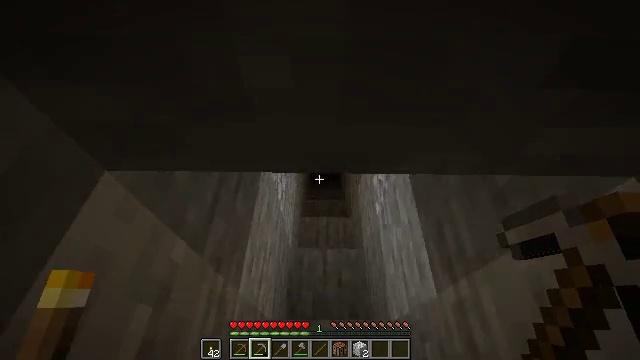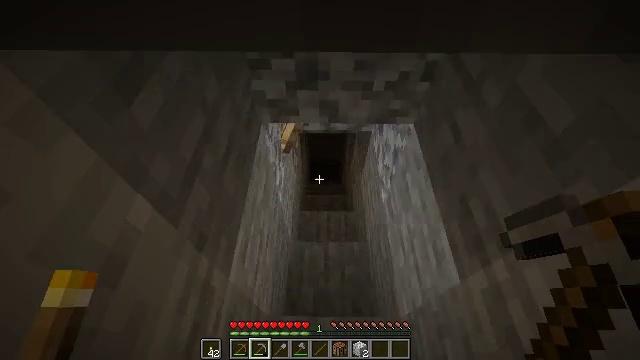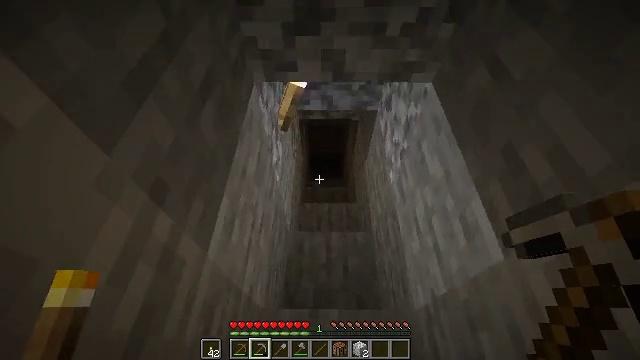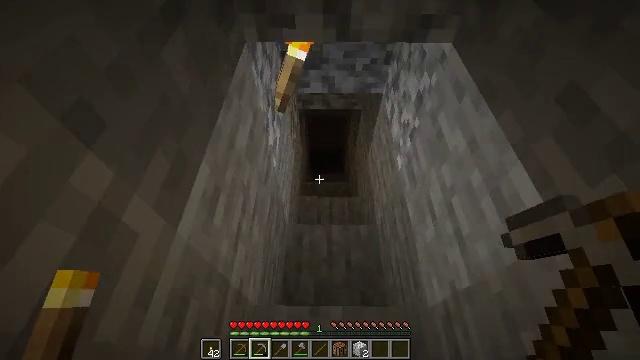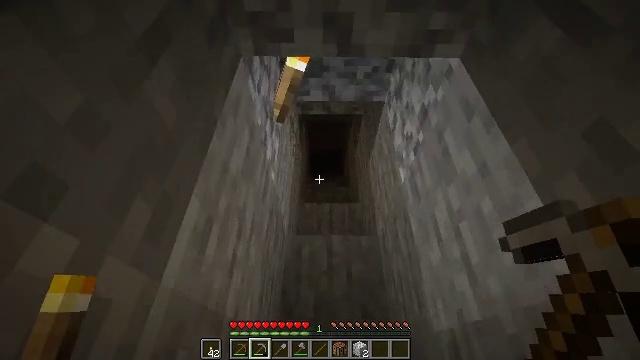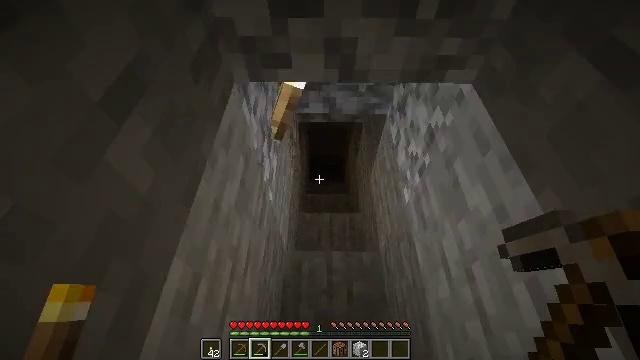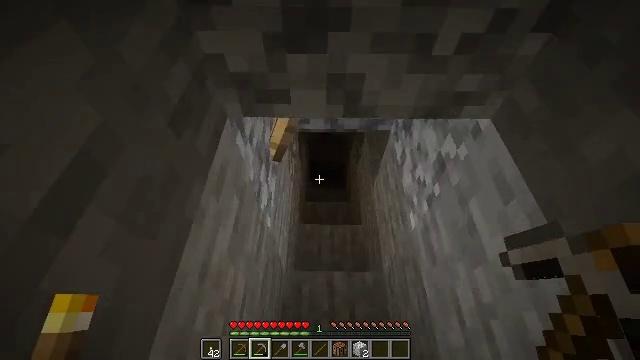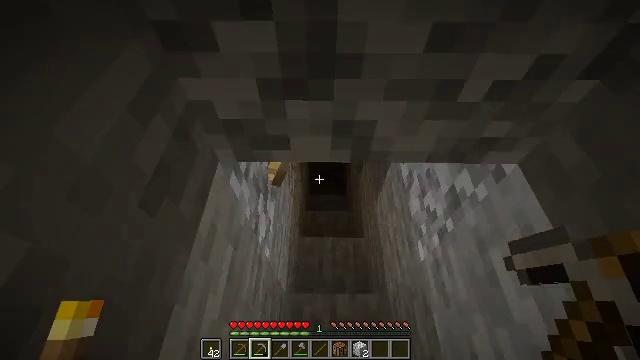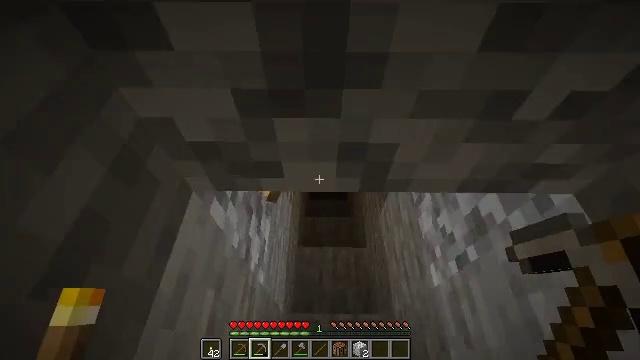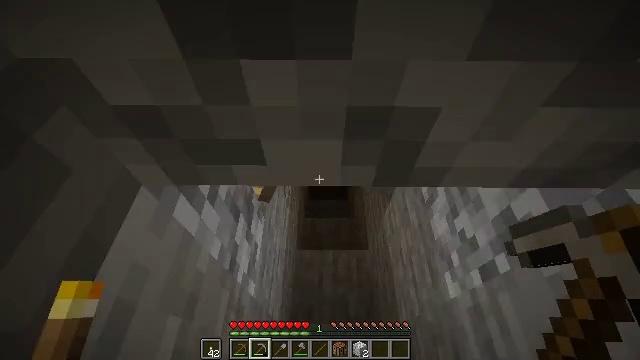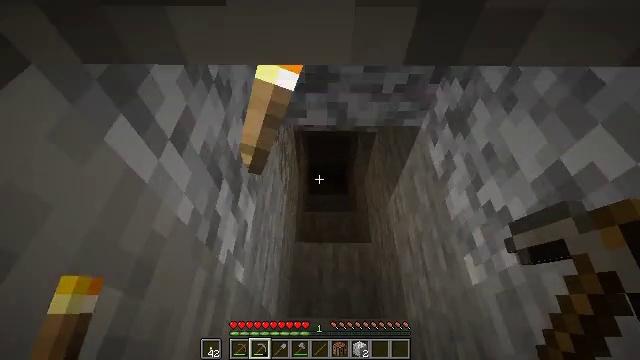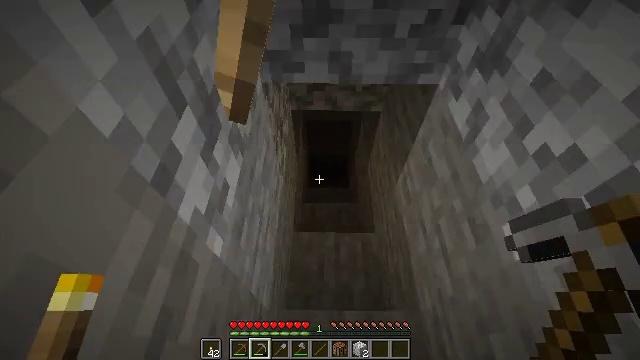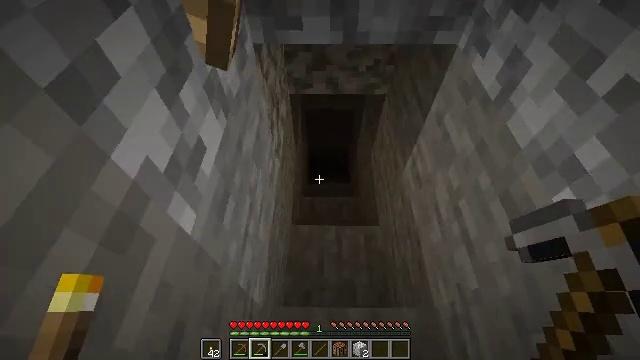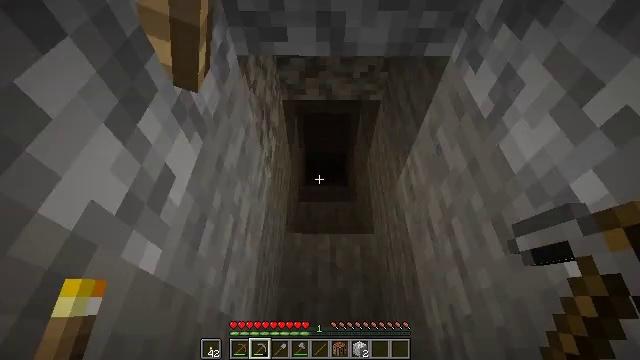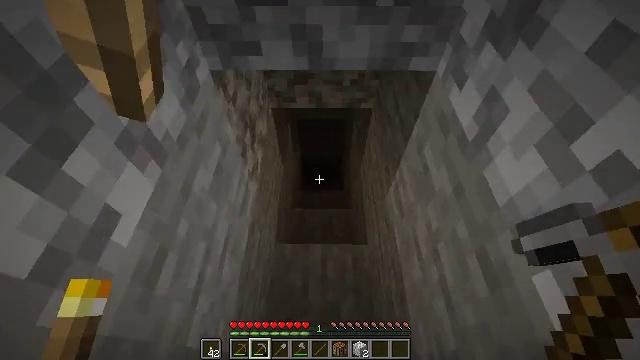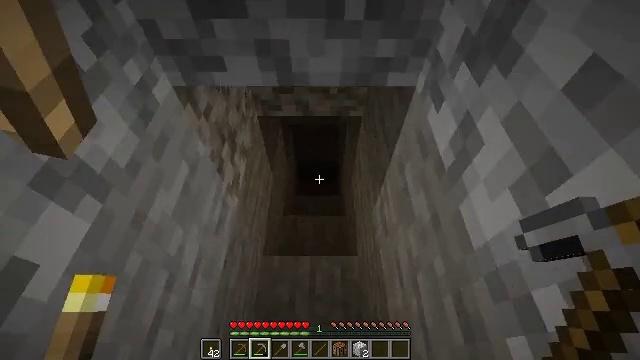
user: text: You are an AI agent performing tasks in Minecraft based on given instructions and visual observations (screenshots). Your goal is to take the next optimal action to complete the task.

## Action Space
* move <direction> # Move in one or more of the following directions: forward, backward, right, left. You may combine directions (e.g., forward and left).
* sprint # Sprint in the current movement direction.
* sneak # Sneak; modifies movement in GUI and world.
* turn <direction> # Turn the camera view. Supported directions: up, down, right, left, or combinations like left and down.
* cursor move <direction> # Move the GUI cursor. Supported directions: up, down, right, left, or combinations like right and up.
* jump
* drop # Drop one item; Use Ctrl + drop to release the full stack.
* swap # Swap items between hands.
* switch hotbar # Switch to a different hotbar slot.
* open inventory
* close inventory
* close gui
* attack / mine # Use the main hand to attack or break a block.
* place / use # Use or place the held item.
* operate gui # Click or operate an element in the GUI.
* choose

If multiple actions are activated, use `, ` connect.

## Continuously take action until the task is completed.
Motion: motion action
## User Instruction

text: Collect stone from the mine.
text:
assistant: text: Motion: move forward
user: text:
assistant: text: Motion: move forward
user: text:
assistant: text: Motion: move forward
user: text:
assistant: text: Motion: move forward
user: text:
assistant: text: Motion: move forward
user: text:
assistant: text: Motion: move forward
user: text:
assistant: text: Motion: move forward
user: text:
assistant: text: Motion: move forward
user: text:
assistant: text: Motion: move forward
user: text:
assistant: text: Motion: move forward
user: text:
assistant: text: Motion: move forward
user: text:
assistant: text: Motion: move forward and move right
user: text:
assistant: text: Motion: move forward and move right
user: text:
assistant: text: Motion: move forward and move right
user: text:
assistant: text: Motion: move forward and move right
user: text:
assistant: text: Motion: move forward and move right
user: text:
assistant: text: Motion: move forward and move right
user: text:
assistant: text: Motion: move forward and move right
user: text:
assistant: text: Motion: move forward and move right
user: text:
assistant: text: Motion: move forward
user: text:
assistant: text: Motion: move forward
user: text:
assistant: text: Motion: move forward
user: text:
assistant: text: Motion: move forward
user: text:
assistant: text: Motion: move forward
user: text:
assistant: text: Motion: move forward
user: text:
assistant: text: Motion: move forward
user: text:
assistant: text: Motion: move forward
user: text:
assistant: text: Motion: move forward
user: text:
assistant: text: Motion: move forward
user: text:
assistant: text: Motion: move forward